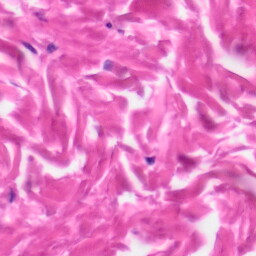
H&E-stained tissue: Skin